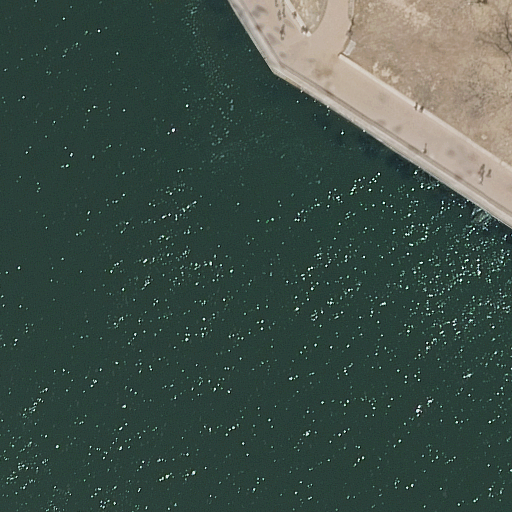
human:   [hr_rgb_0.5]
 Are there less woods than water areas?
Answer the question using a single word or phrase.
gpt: no

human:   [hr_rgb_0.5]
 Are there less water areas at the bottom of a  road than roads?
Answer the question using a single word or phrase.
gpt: yes

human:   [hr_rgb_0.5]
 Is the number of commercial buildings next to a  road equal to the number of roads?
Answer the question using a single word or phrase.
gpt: no

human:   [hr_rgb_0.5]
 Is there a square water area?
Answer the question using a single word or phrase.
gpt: no

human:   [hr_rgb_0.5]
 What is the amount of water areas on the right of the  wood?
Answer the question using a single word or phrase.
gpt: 0

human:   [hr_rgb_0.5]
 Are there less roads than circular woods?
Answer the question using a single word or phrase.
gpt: no

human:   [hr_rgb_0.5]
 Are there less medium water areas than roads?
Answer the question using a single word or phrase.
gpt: yes

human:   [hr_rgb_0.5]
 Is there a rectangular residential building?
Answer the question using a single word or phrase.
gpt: no

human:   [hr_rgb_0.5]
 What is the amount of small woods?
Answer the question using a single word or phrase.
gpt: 0

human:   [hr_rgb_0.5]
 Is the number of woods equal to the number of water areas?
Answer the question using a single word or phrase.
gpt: yes

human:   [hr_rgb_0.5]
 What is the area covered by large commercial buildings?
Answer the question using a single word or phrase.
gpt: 0m2

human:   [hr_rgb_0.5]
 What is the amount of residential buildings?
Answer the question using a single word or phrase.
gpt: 0

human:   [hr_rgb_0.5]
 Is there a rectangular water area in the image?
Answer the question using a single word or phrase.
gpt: yes

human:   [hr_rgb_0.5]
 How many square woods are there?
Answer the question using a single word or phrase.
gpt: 0

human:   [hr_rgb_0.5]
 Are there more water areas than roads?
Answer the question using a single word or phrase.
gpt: no

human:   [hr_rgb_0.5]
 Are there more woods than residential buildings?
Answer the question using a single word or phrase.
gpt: yes

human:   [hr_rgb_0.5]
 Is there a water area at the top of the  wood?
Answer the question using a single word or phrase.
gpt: no

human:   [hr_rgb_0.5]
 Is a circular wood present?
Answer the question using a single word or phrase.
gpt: no

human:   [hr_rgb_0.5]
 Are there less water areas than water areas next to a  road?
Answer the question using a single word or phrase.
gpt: no

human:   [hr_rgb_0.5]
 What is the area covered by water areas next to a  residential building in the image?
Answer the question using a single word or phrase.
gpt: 0m2

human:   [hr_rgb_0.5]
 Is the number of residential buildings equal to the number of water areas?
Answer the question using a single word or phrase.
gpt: no

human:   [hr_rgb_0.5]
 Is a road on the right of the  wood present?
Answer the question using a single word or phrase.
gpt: no

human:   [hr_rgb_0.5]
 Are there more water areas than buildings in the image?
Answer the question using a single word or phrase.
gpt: yes

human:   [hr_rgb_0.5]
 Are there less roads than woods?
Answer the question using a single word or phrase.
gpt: no

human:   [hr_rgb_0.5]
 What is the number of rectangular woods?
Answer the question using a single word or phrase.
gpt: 0

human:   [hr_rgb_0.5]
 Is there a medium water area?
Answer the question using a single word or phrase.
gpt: no

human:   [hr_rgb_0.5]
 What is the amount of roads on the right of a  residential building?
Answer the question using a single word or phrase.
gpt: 0

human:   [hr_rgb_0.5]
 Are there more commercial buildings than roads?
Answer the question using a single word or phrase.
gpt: no

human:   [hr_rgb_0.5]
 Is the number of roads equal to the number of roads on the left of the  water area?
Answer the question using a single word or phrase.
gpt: no

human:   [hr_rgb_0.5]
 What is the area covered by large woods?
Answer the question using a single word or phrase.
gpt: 626m2

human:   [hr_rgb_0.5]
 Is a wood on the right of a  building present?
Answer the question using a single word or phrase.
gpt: no

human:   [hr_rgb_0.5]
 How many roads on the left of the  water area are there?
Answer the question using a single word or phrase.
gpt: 0

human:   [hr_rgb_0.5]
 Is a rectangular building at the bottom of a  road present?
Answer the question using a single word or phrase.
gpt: no

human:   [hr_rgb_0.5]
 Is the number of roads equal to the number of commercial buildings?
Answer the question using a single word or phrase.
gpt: no

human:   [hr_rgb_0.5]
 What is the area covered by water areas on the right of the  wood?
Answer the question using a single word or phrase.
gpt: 0m2

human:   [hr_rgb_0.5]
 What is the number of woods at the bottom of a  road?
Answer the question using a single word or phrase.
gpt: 0